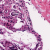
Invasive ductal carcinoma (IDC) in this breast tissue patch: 0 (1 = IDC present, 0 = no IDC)